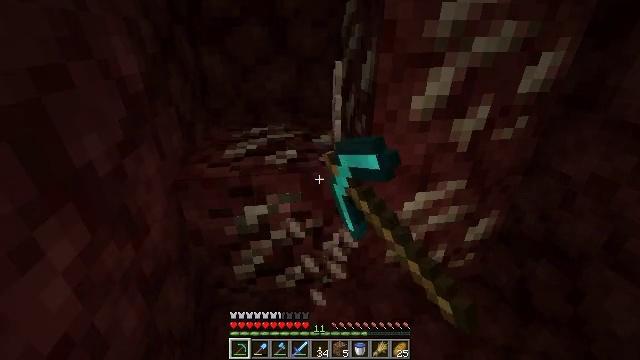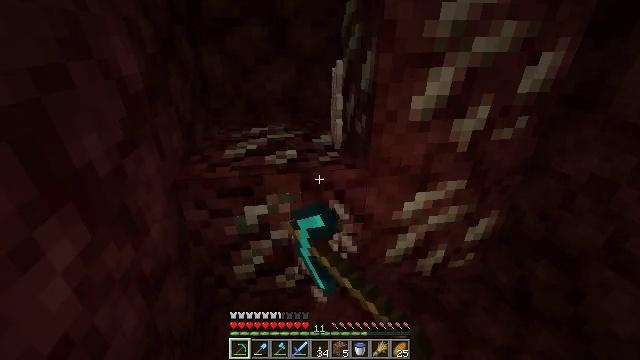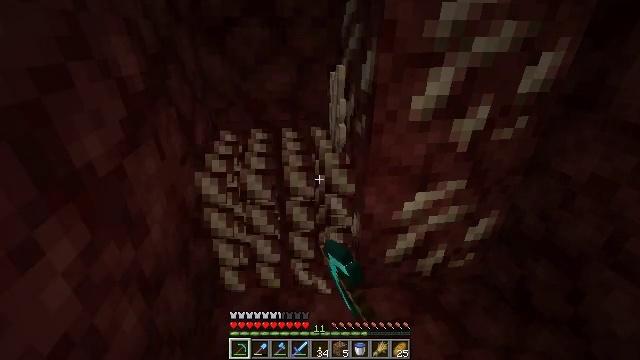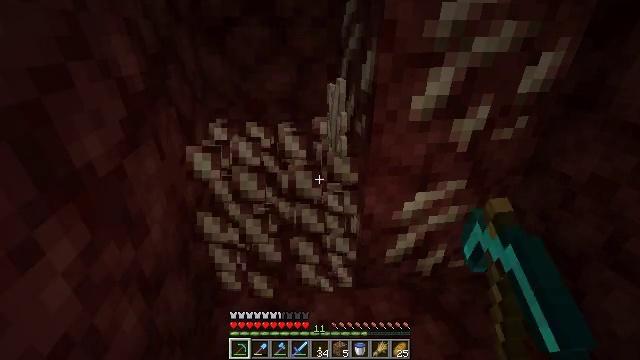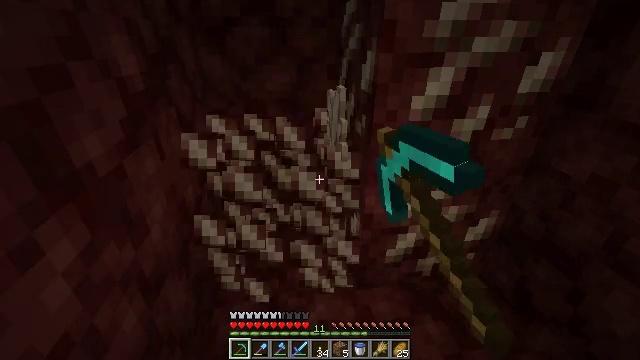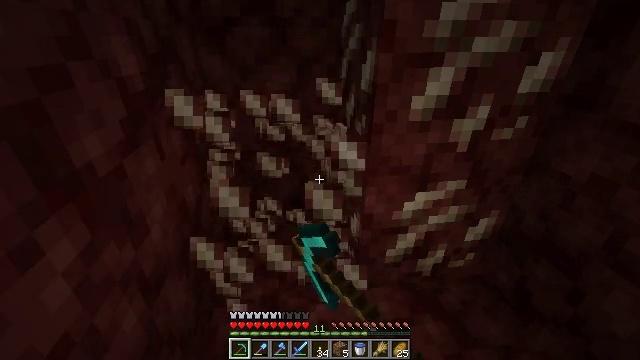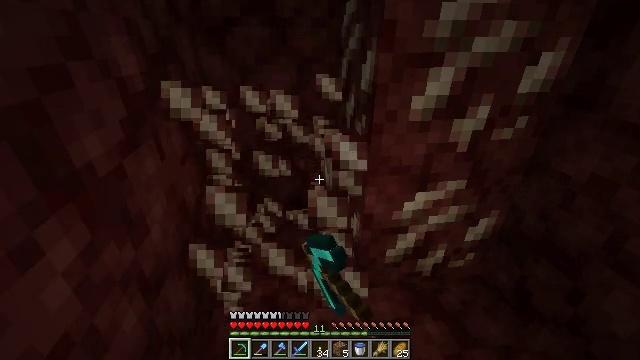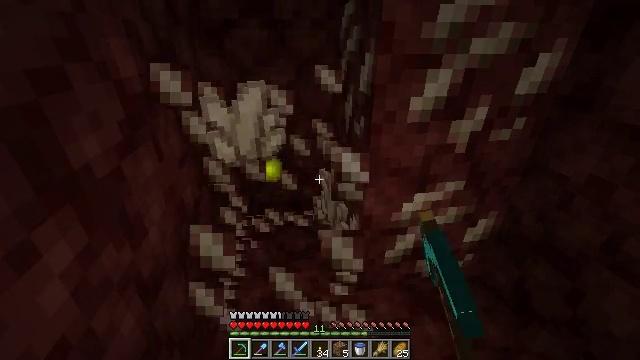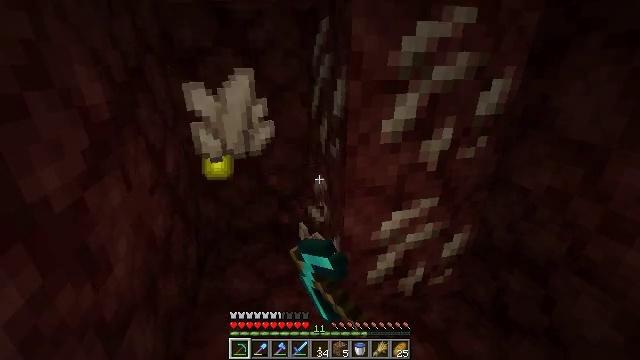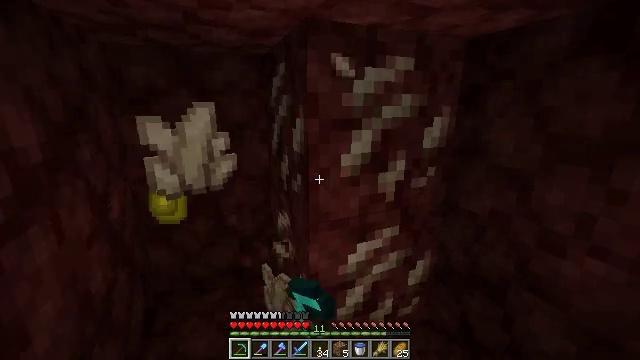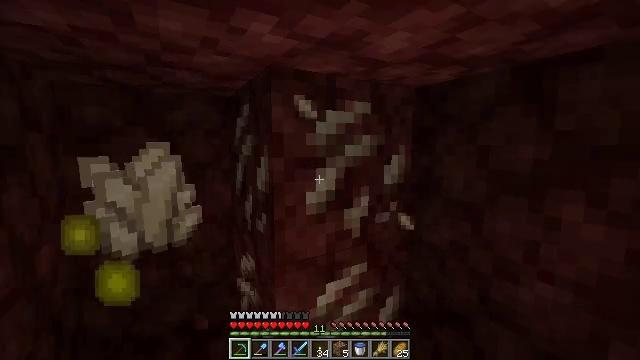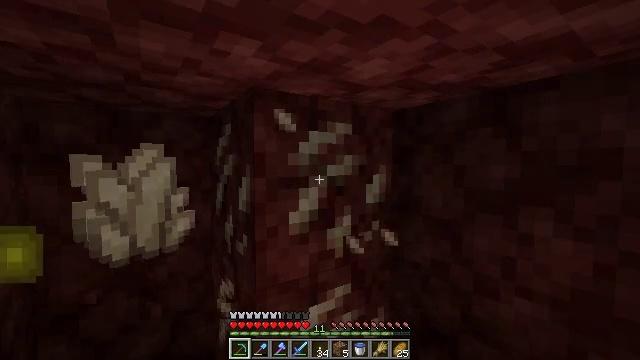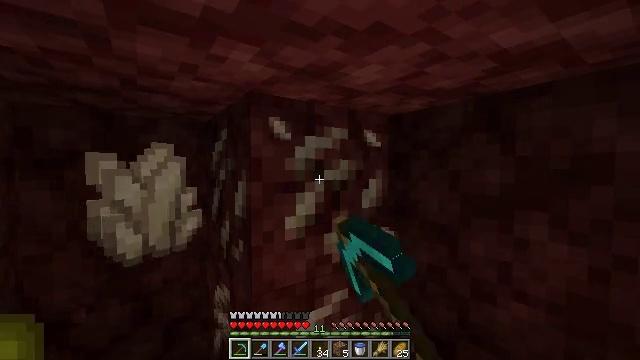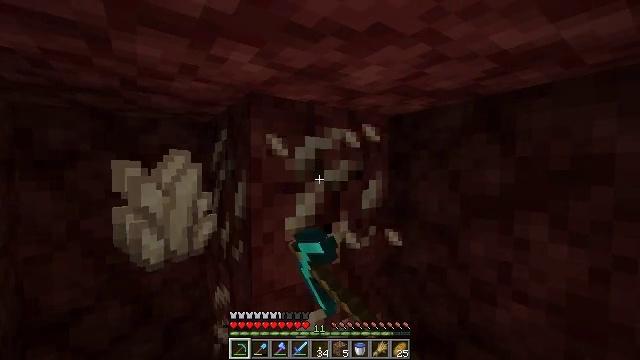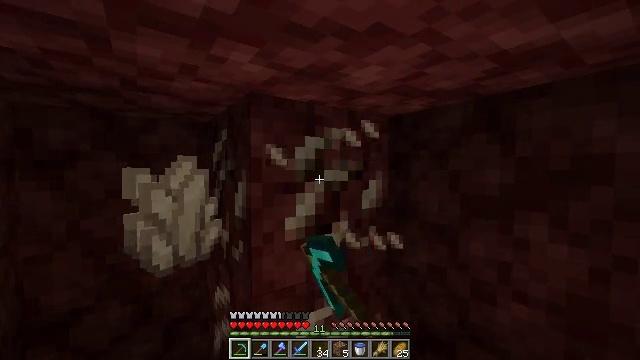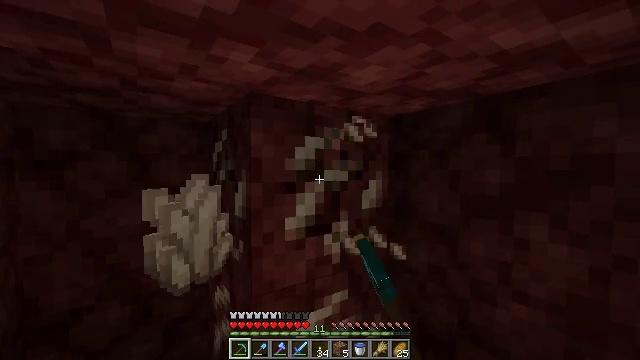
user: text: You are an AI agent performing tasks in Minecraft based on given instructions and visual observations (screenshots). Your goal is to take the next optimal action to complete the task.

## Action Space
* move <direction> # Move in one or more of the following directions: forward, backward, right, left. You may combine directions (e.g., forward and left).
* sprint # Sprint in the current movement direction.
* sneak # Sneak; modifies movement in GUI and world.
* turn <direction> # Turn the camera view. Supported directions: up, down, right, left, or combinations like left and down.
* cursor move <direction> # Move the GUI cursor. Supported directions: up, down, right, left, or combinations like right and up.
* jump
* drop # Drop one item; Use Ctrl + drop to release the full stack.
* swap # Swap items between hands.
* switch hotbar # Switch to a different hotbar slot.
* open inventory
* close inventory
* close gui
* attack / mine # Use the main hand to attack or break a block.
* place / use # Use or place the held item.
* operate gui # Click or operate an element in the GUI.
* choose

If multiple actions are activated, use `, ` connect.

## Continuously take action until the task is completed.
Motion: motion action
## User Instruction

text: Break the nether quartz ore block.
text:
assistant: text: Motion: attack / mine
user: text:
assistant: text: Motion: attack / mine
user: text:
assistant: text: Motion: attack / mine
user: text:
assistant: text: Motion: attack / mine
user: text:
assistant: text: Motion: attack / mine
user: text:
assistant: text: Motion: attack / mine
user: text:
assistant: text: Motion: attack / mine
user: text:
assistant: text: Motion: turn right and up, attack / mine
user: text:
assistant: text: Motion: turn right and up, attack / mine
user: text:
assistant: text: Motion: turn right and up, attack / mine
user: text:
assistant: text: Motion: turn right and up, attack / mine
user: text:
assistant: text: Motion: turn up, attack / mine
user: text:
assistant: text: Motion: attack / mine
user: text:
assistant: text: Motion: attack / mine
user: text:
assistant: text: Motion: attack / mine
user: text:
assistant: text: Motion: attack / mine
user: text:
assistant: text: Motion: attack / mine
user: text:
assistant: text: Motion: attack / mine
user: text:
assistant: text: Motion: attack / mine
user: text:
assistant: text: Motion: attack / mine
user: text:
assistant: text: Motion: attack / mine
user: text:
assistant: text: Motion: turn down, attack / mine
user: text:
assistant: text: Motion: turn down, attack / mine
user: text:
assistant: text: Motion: turn down, attack / mine
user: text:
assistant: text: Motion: turn down, attack / mine
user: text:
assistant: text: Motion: turn down, attack / mine
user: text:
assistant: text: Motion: turn down, attack / mine
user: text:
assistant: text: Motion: turn down, attack / mine
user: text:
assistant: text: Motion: attack / mine
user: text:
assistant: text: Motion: attack / mine